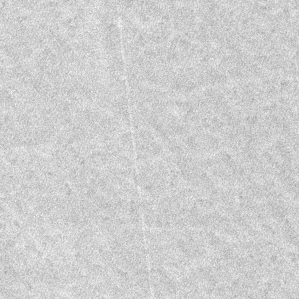
Label: frost